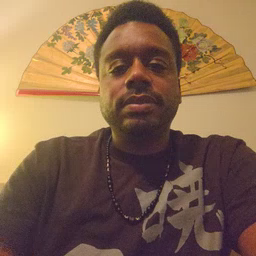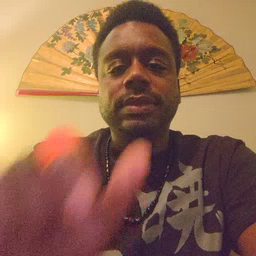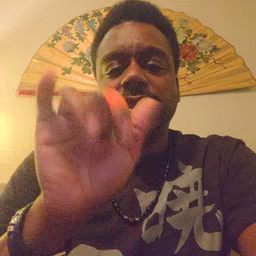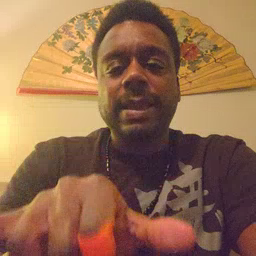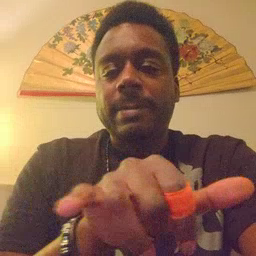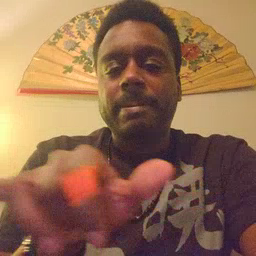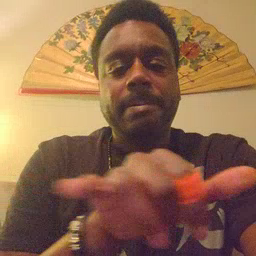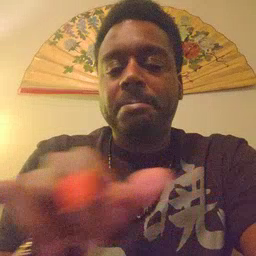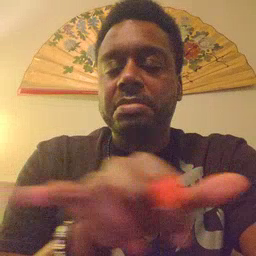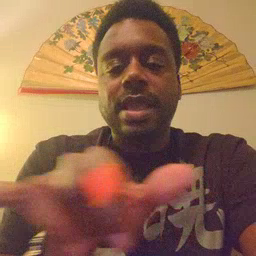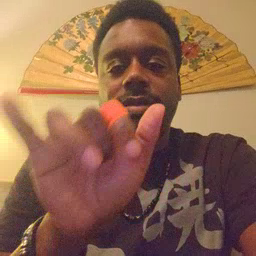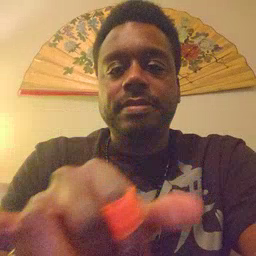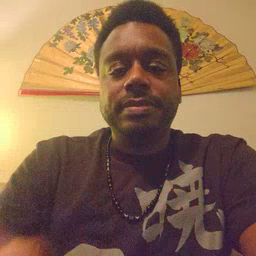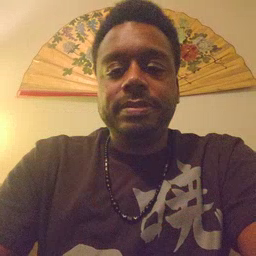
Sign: same